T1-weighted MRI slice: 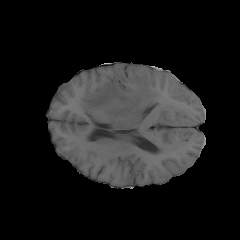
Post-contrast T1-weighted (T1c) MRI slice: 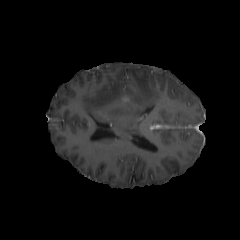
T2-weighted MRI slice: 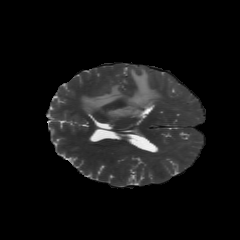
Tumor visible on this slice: yes